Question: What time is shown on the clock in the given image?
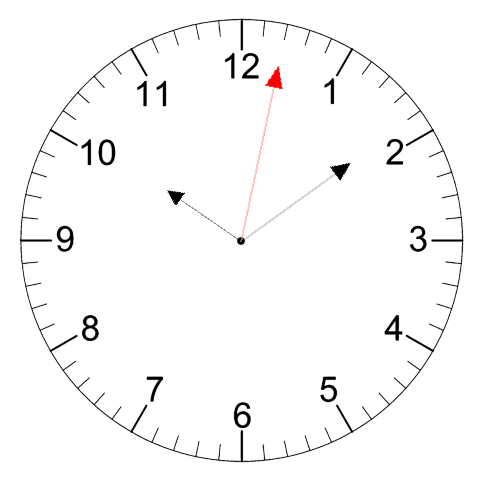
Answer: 10:09:02